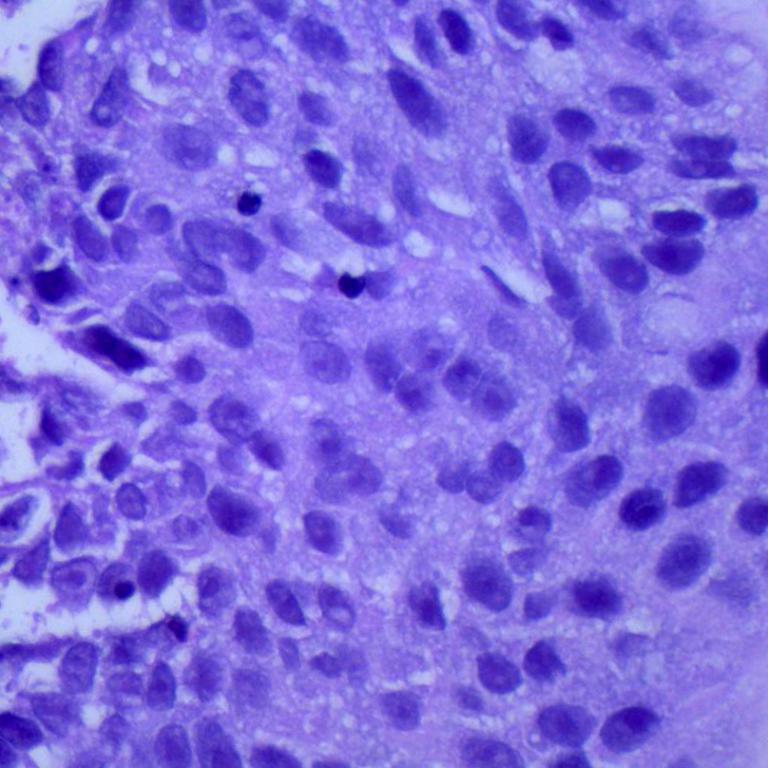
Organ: lung
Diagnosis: squamous carcinomas